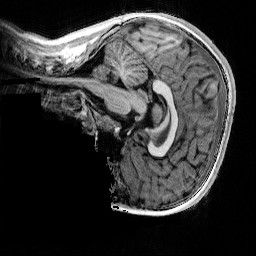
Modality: T1w
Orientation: sagittal
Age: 12
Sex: male
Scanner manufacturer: siemens
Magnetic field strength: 3 T
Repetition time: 4 s
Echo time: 0.00289 s